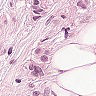
Metastatic tissue present: yes